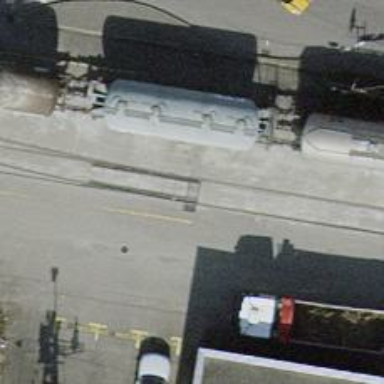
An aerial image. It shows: Railway switch.